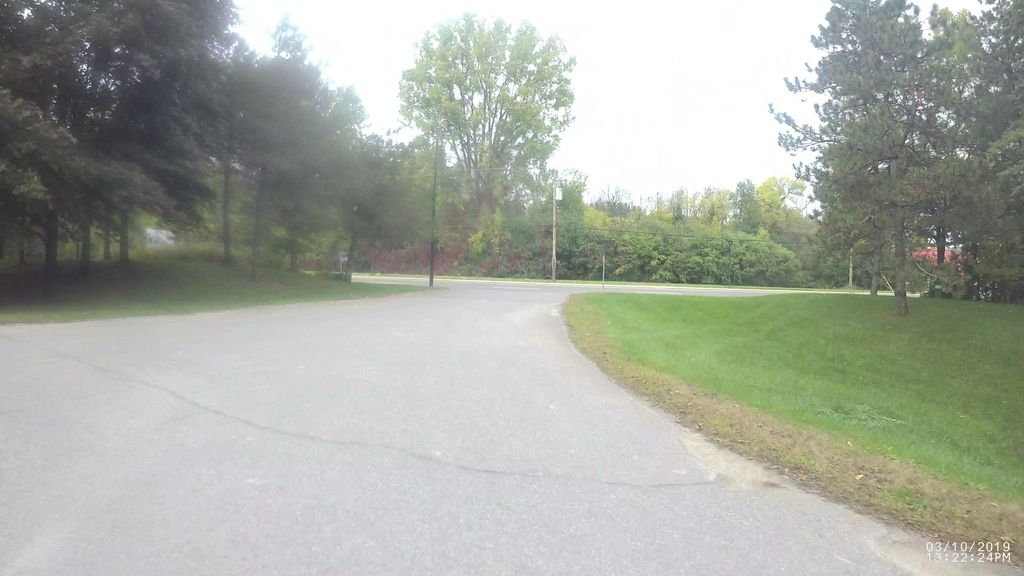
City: montreal